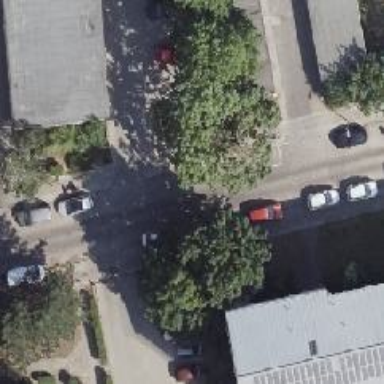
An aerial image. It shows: There is parking obstacle present in the area.